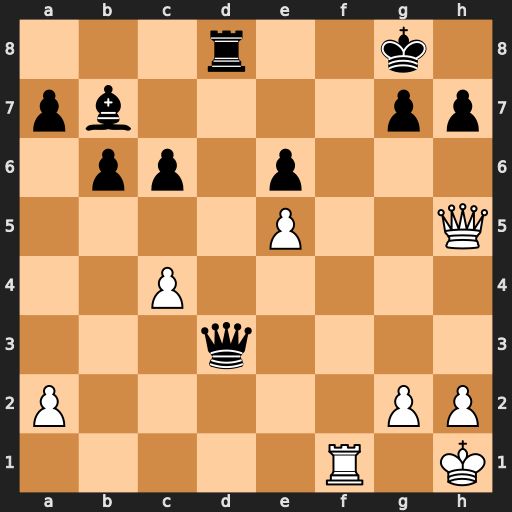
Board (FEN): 3r2k1/pb4pp/1pp1p3/4P2Q/2P5/3q4/P5PP/5R1K
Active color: w
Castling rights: -
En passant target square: -
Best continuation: Qf7+ Kh8 Qf8+ Rxf8 Rxf8#